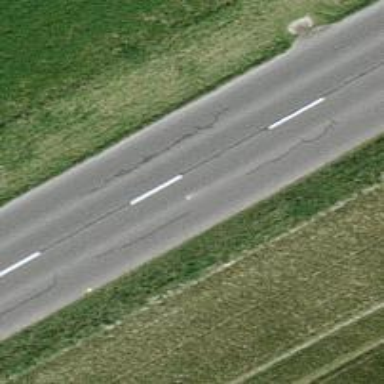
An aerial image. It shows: Secondary road.